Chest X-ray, PA view. Patient: 59 years old, sex M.
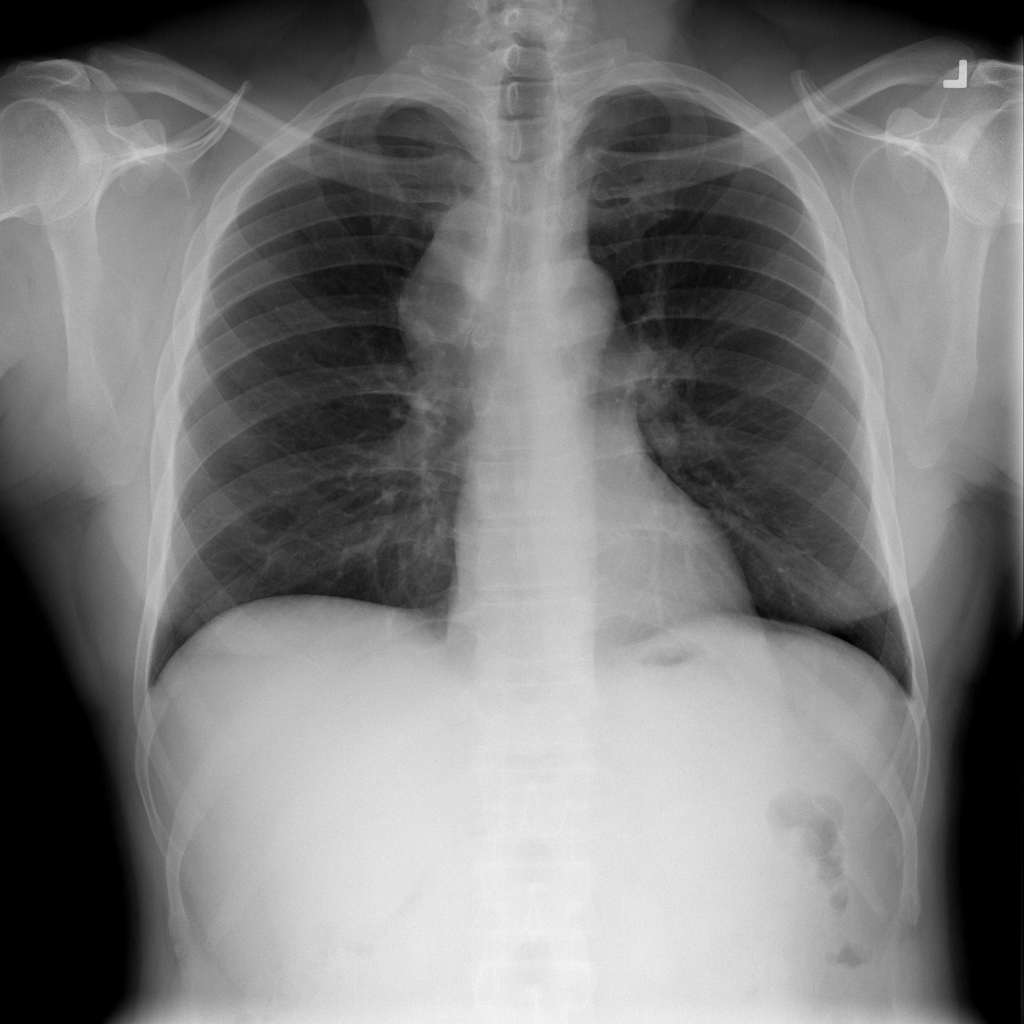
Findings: No Finding